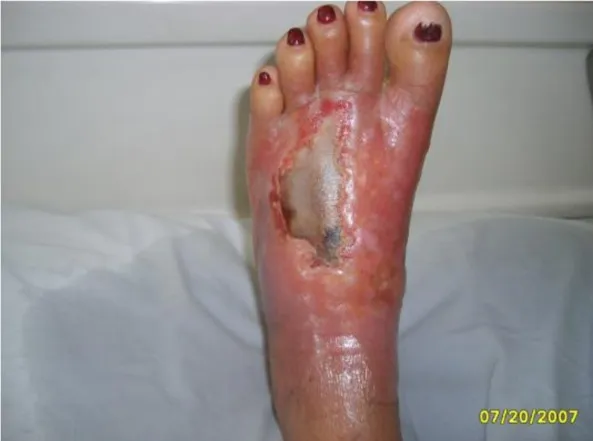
Hyperaemic and ulcerated lesion in the left lower limb.
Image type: medical_photograph (skin_photograph)